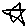
Label: star